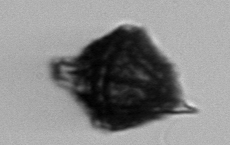
Label: Gonyaulax